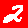
Digit: 2